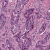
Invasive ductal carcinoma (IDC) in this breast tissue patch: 1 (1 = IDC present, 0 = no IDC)